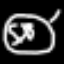
Label: clock